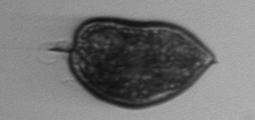
Label: Prorocentrum_micans